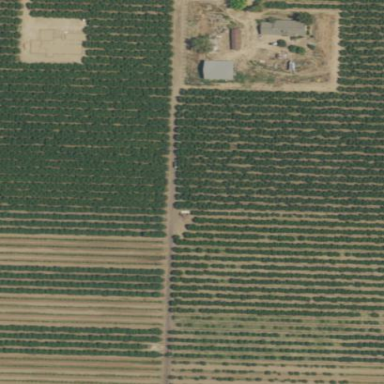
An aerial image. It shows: Vineyard where grapes are grown.